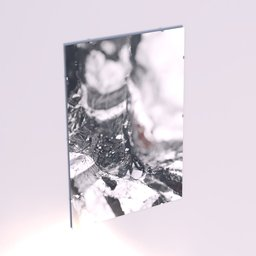
Label: decoration